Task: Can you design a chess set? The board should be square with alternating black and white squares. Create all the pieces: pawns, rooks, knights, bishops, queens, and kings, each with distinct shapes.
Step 3483:
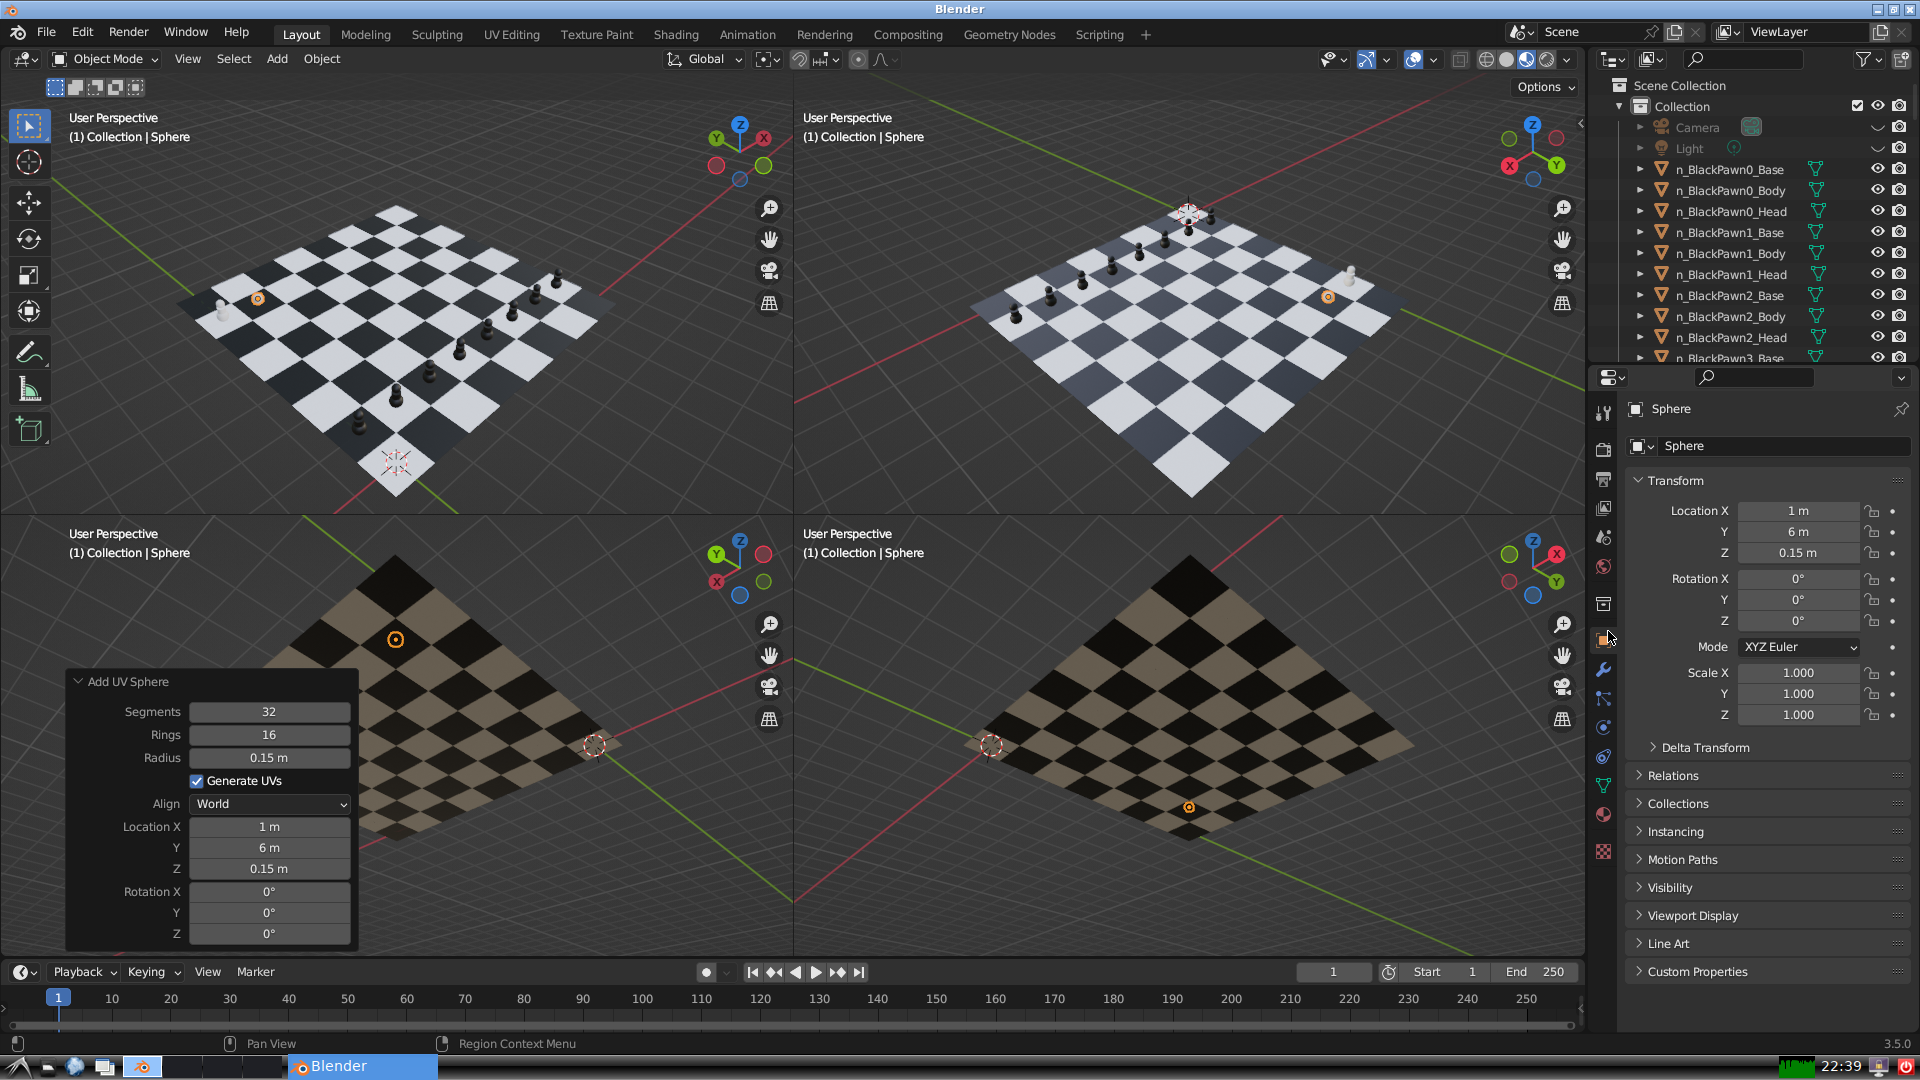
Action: {"mouse_move": [1732, 445]}